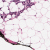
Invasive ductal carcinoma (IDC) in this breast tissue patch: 0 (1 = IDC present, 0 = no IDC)